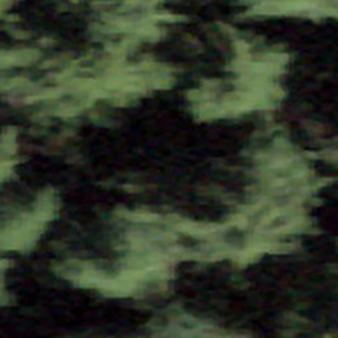
Label: other